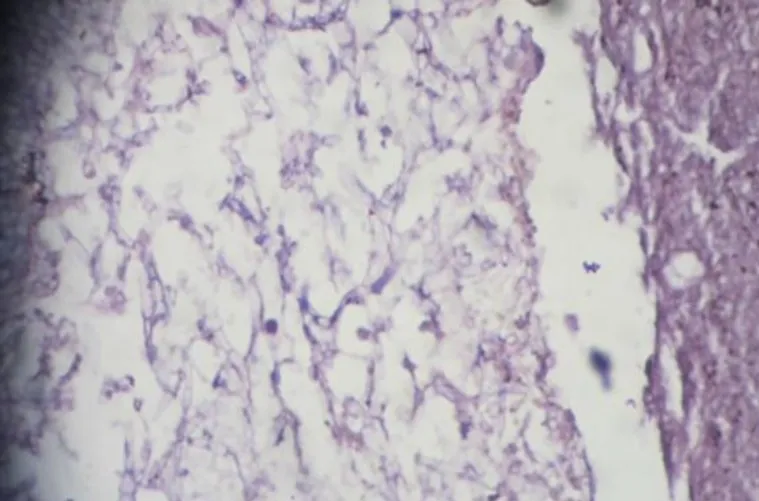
Microphotograph showing Aspergillus (Case 2.
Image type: pathology (h&e)